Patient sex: M
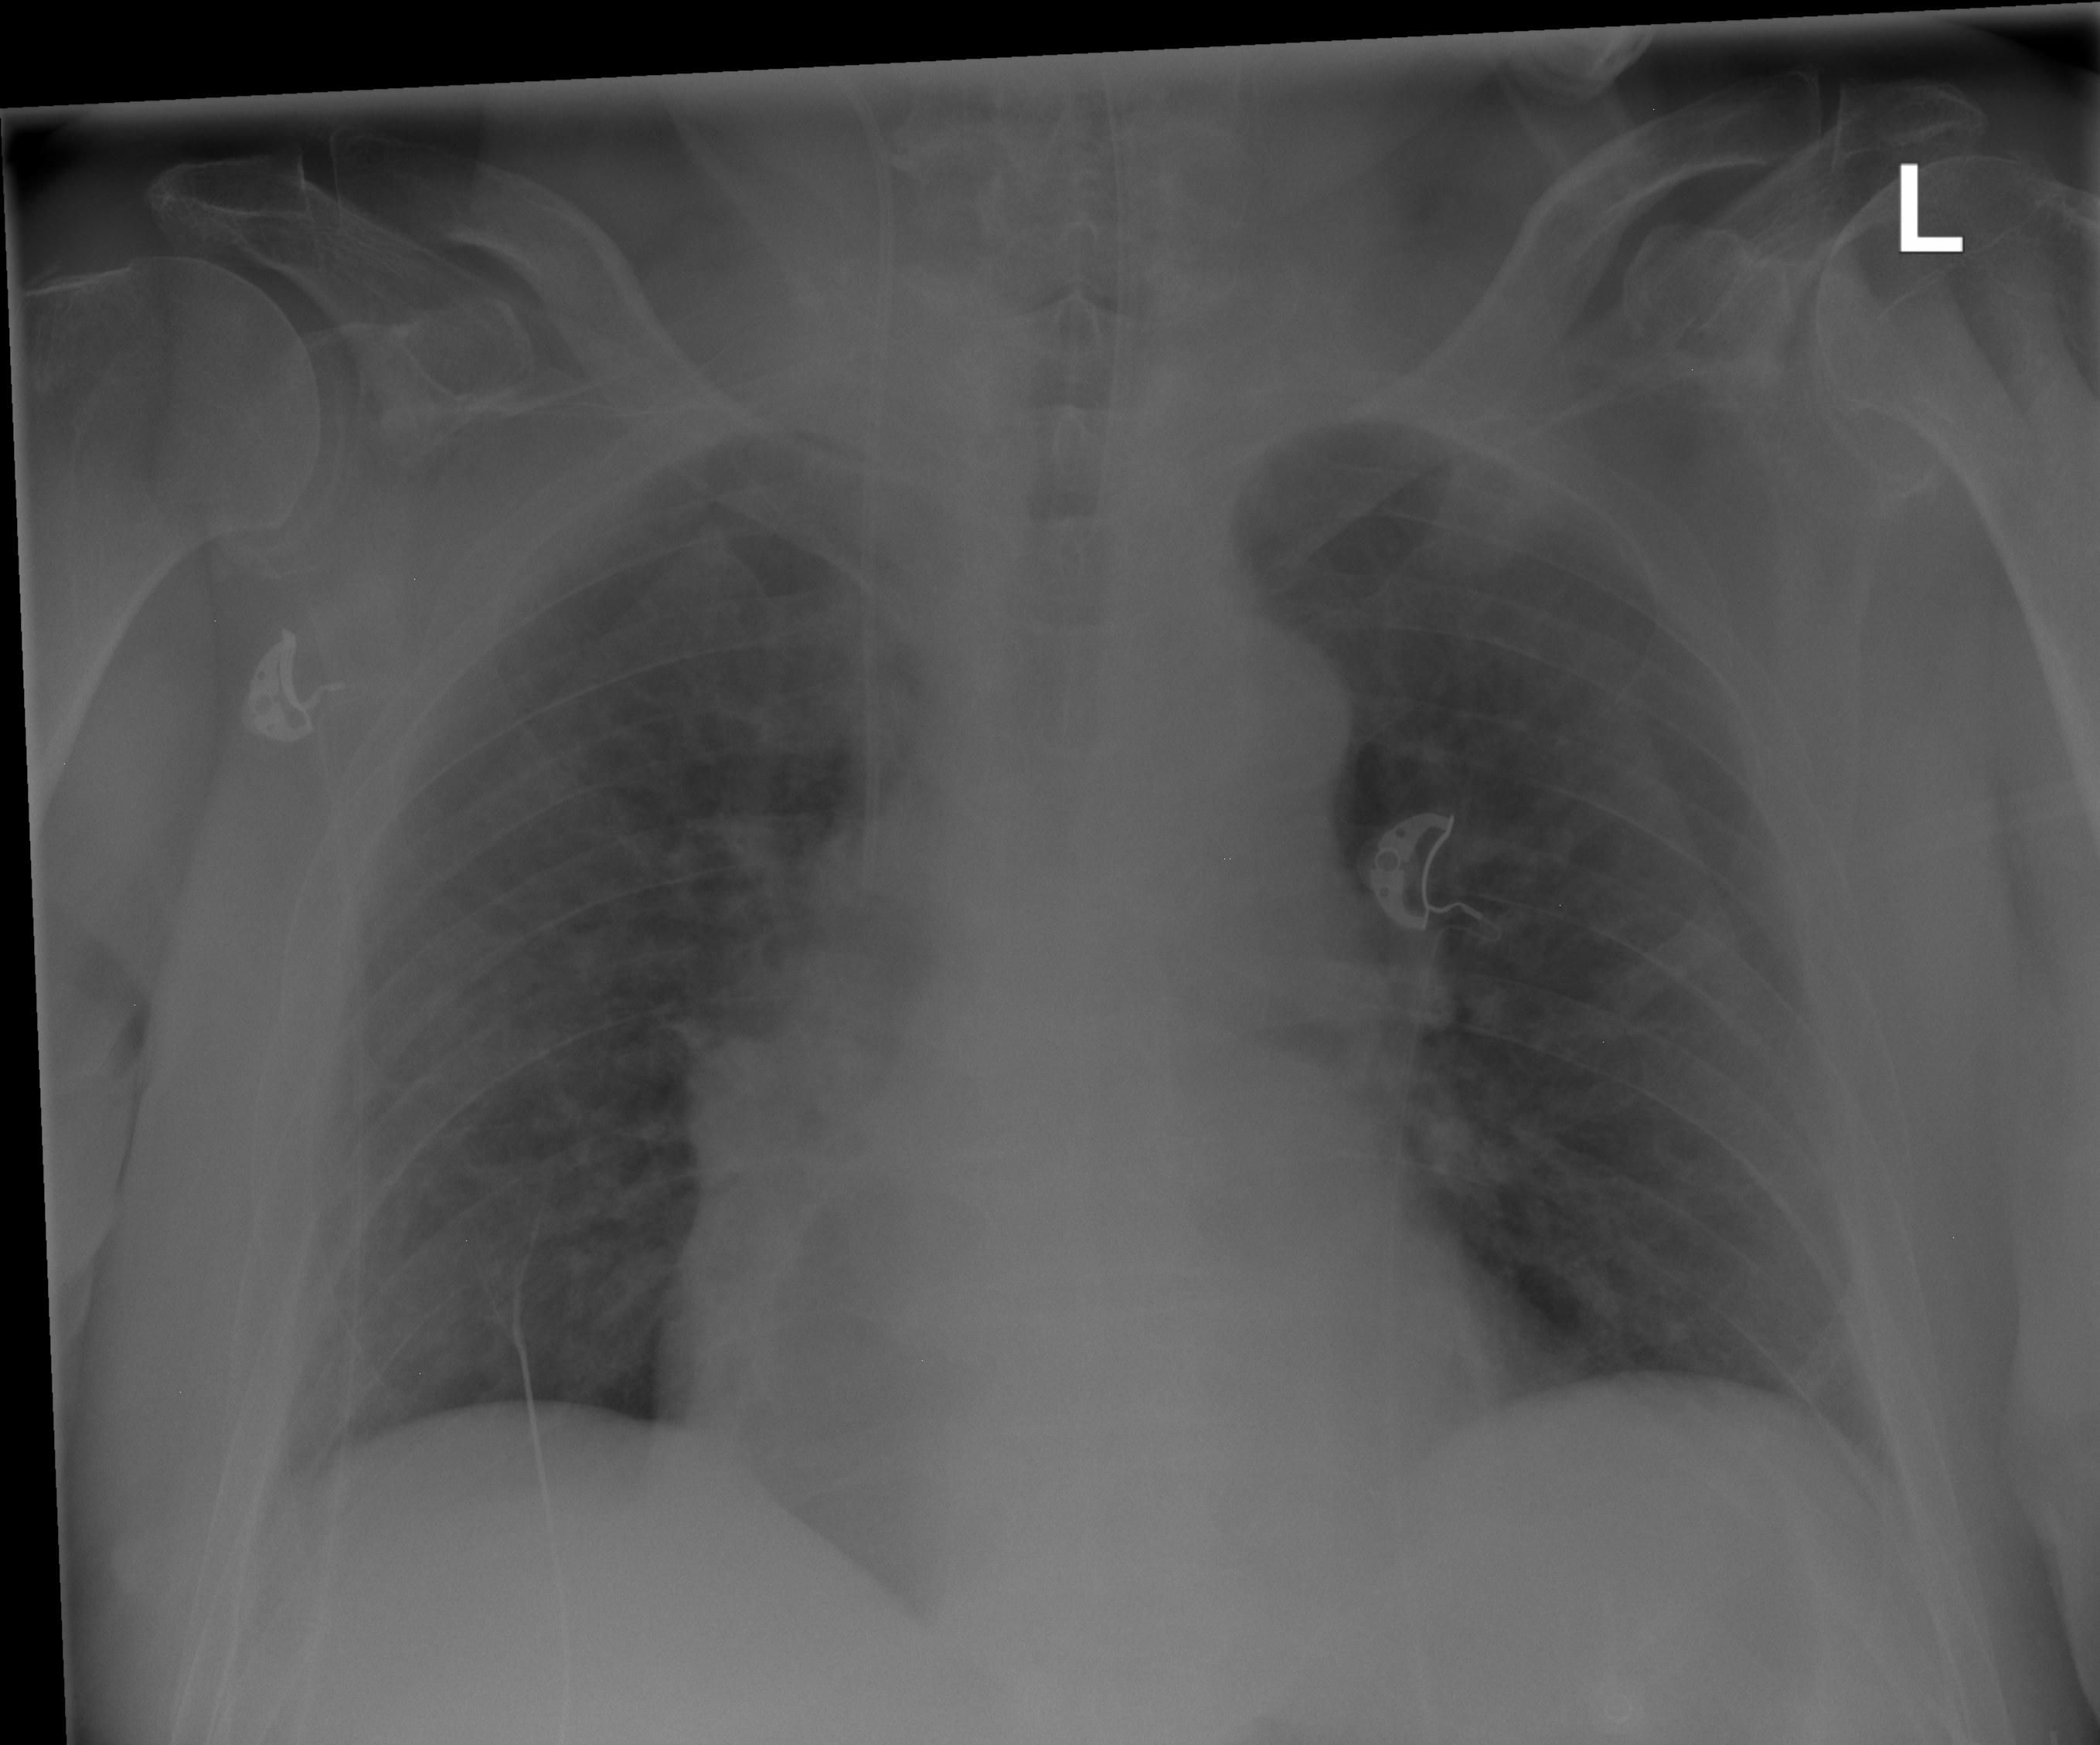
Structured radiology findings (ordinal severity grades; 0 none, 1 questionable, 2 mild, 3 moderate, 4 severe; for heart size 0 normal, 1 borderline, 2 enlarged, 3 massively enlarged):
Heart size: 0
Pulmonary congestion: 1
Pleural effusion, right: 0
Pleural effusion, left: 0
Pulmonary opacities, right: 0
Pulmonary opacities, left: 0
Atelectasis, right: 0
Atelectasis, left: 0